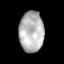
Tissue: skin
Cell type: Epithelial cells
Senescence score: 0.2143
Nuclear area (px): 976
Mean DAPI intensity: 181.632